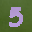
Label: 5